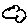
Label: cloud